Question: See screenshot. Why is this happening? I want 1 result, not 2.

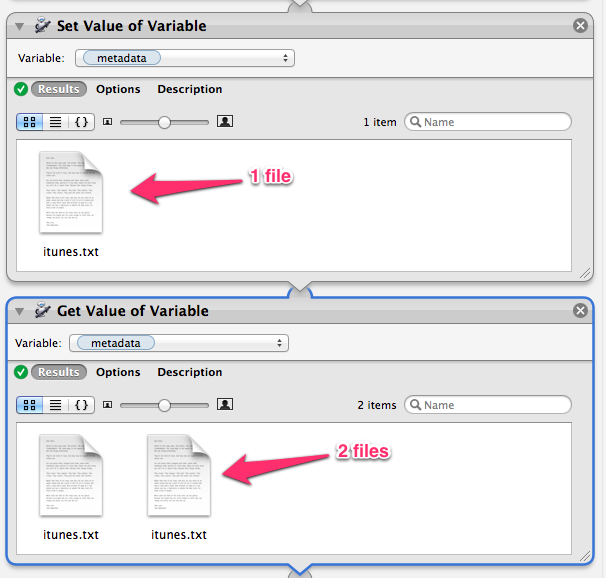
Answer: You already have the value of the variable at the end of "Set Value of Variable". Why are you trying to get it again?
Try putting a "View Results" item in place of the "Get Value of Variable". I think you'll find that you already have what you need.